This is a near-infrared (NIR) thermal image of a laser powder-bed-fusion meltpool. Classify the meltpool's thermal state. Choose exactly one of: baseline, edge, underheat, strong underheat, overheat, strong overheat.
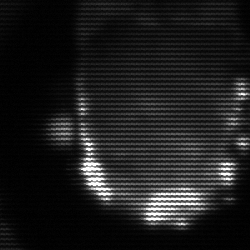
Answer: baseline